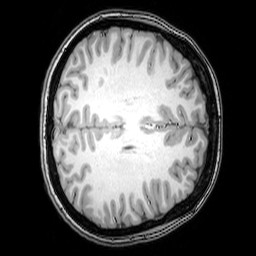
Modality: T1w
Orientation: axial
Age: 25
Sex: female
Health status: healthy
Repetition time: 0.081 s
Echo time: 0.037 s